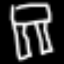
Label: pants